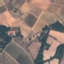
Land use / land cover class: PermanentCrop